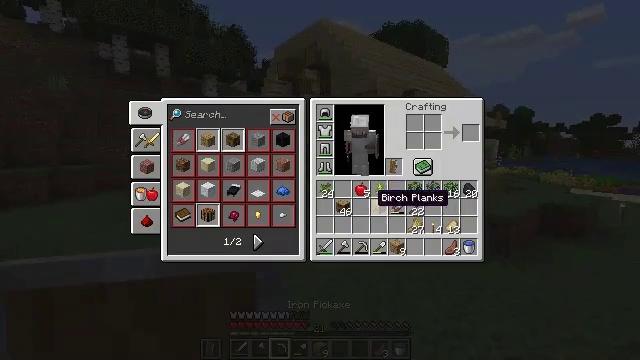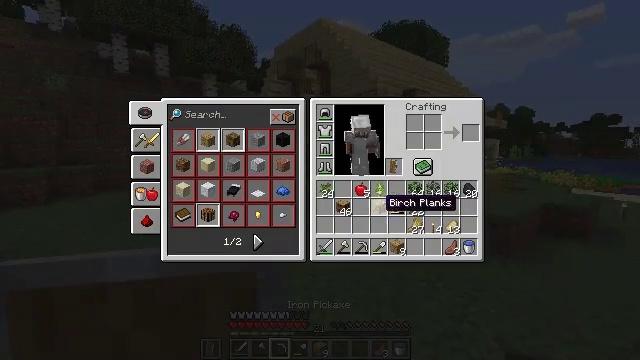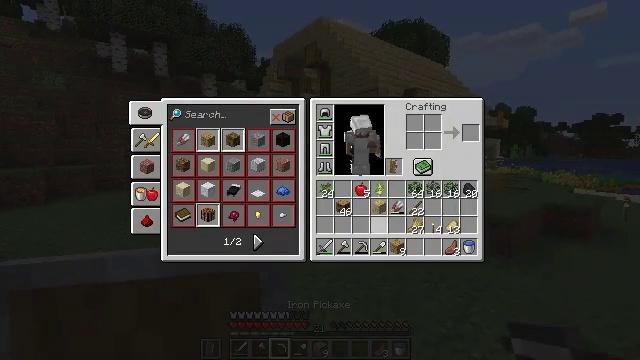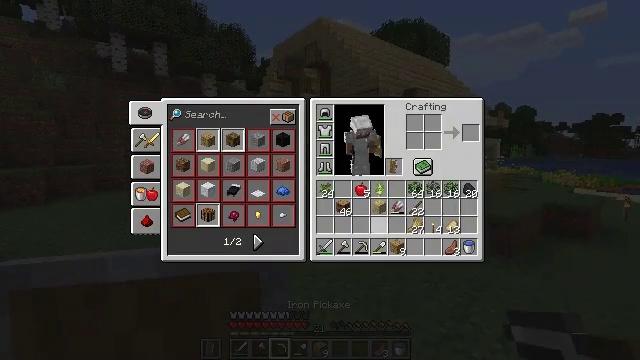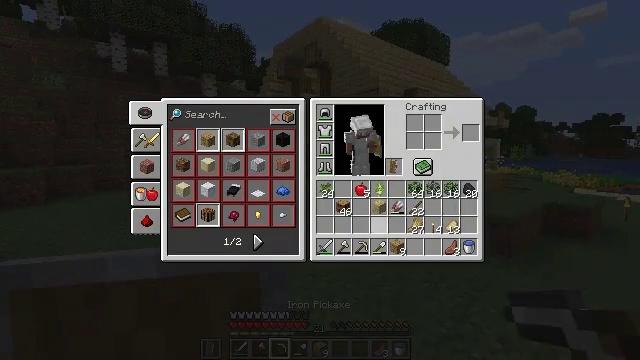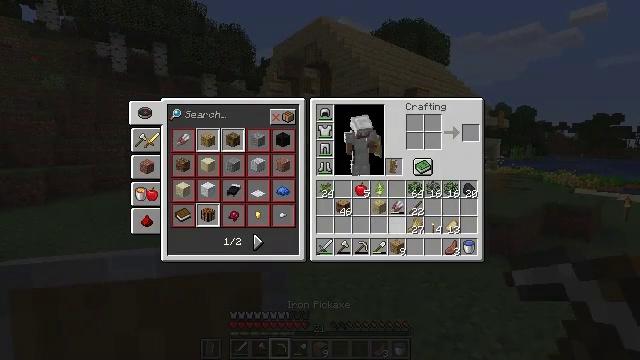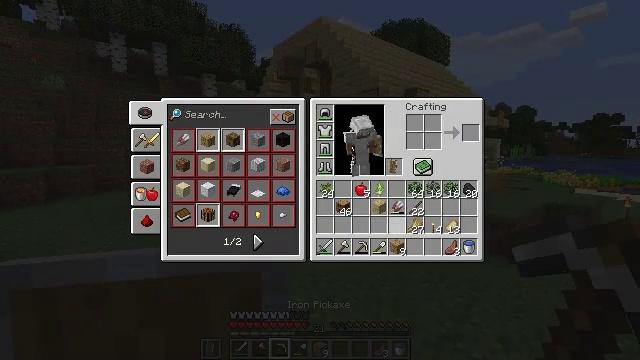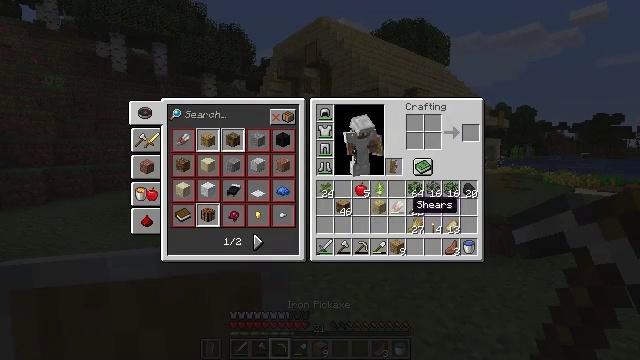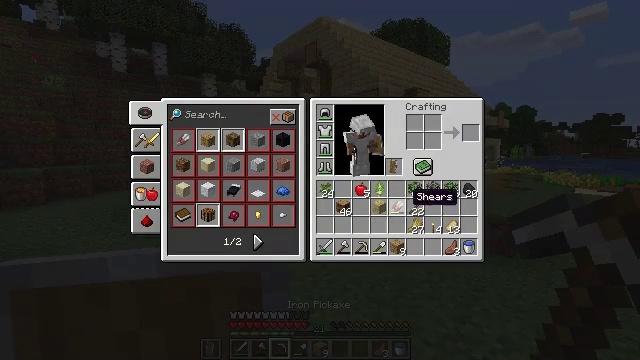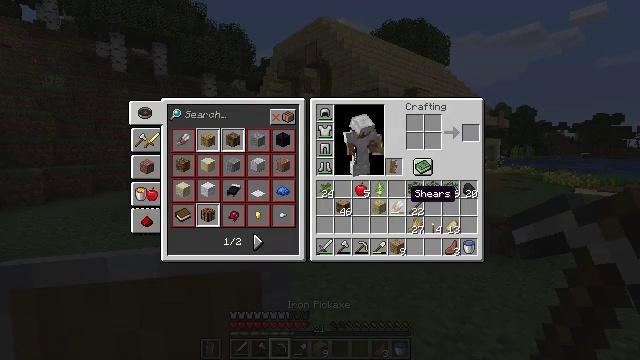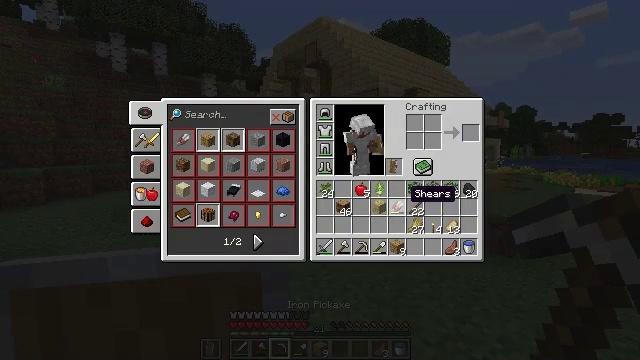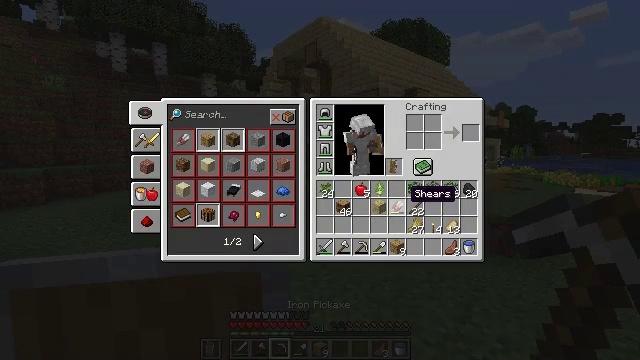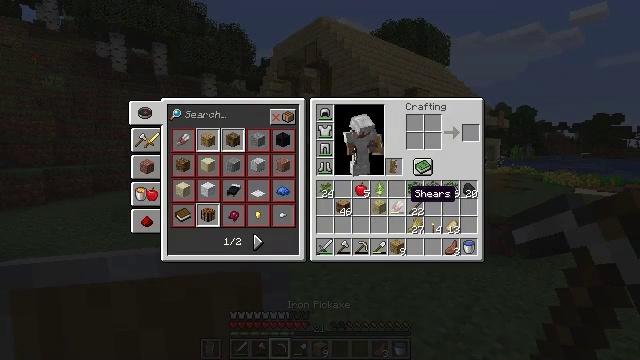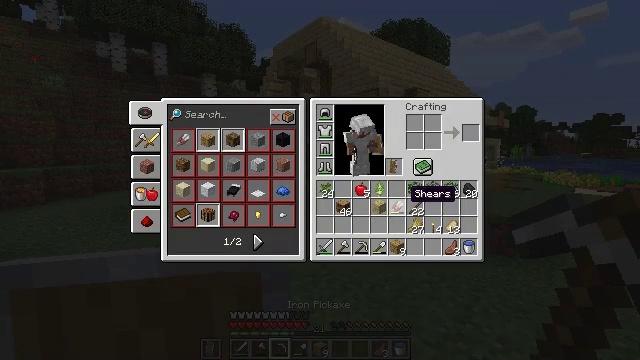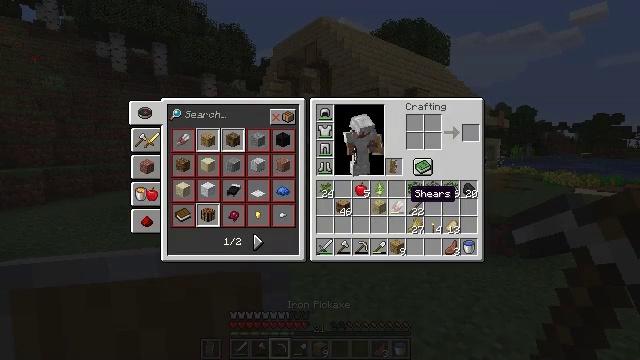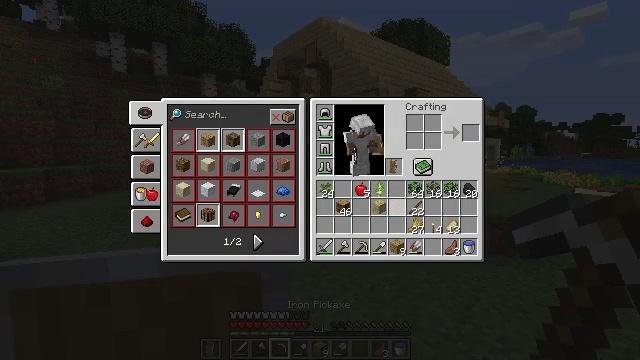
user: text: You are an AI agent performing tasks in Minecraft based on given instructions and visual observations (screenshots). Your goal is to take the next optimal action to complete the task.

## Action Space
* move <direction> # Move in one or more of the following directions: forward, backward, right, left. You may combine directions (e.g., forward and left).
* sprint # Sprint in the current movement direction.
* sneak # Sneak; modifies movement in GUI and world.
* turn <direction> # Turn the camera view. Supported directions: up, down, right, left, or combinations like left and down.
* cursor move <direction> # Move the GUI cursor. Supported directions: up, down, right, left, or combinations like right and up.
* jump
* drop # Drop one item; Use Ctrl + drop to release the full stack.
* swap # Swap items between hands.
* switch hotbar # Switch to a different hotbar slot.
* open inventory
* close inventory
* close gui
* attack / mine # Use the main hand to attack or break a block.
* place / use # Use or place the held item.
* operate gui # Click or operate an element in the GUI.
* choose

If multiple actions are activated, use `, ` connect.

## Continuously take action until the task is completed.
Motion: motion action
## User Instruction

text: Craft a white carpet.
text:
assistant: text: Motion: cursor move right
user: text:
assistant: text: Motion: no_op
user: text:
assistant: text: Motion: no_op
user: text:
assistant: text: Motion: no_op
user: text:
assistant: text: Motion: no_op
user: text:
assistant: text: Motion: sneak, cursor move right
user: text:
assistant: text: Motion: sneak, cursor move up
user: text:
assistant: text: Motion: sneak, cursor move up
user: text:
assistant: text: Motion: sneak
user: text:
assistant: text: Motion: sneak
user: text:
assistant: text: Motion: sneak
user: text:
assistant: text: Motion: sneak
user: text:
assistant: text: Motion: sneak
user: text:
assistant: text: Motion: sneak
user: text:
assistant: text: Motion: sneak, operate gui
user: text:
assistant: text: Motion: sneak, operate gui
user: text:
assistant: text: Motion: sneak
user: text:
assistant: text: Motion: sneak
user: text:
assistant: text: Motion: no_op
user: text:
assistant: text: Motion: no_op
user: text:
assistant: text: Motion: no_op
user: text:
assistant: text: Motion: no_op
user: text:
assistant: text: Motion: move forward
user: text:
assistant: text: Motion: move forward
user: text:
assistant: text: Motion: move forward
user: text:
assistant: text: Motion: no_op
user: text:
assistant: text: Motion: move forward
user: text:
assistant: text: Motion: move forward, cursor move left
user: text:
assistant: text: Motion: move forward
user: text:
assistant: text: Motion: move forward